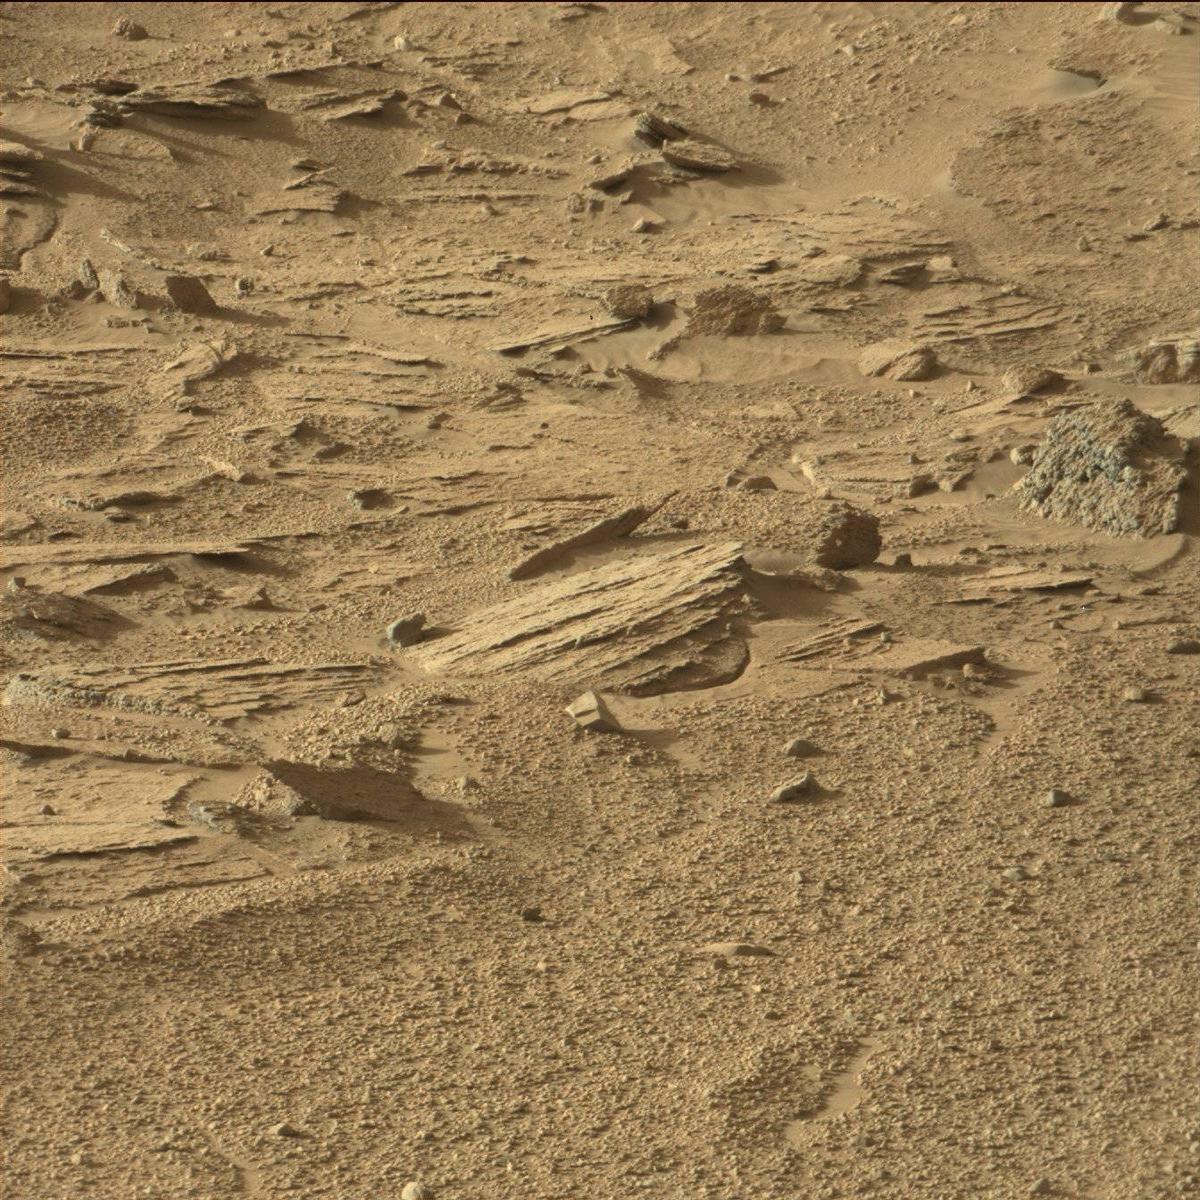
Terrain classes present: Bedrock, Sand / Soil